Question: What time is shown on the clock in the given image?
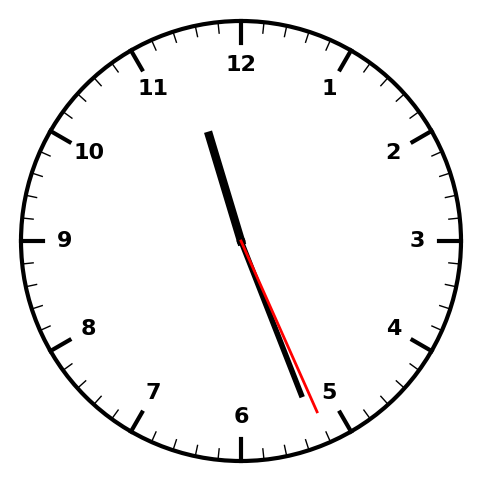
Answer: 11:26:26